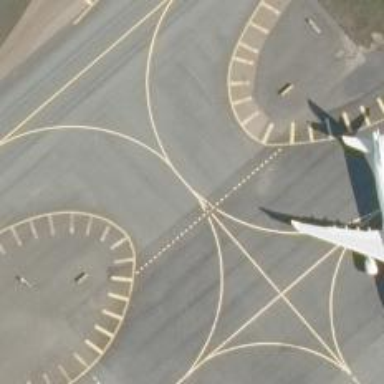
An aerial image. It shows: View of taxiway at the airport.